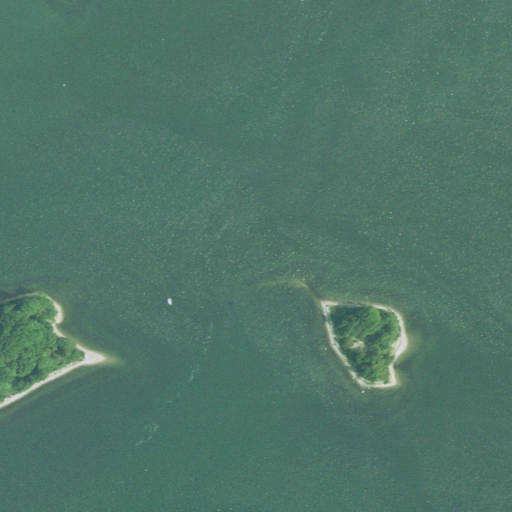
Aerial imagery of island in Rhode Island named Pork Barrel Island containing open water, barren land, shrub, and grassland